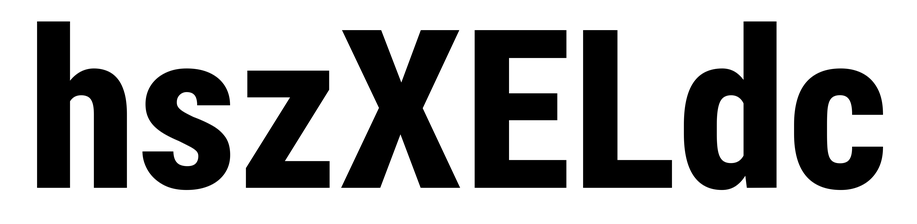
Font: Roboto_Condensed_ExtraBold